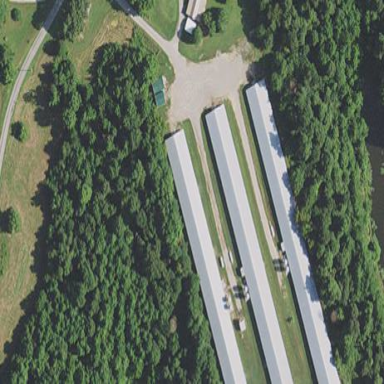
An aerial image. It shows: Poultry farmyard.